Question: I have some Database in Firebase:

I want to child "bestresult" in "Test 1" stay on top and new childs add after him. How I can do it?
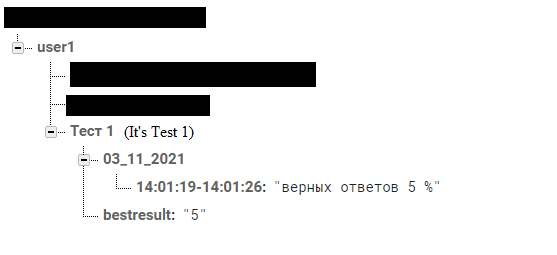
Answer: Child nodes in the Firebase console are shown in alphabetical order. There is no way to change this.
To control the order of child nodes in your application code, you can use the 'orderBy...' methods shown in the documentation on <URL>.